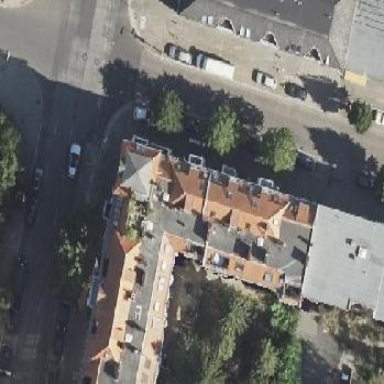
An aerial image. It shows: Residential building with unique double saltbox roof shape.